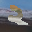
Label: 2